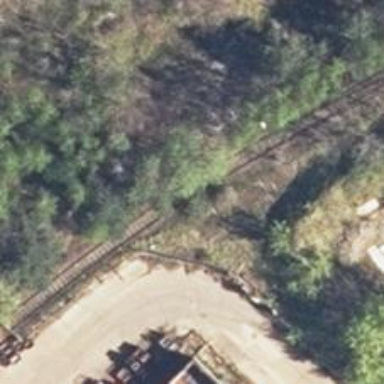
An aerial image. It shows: Railway switch.